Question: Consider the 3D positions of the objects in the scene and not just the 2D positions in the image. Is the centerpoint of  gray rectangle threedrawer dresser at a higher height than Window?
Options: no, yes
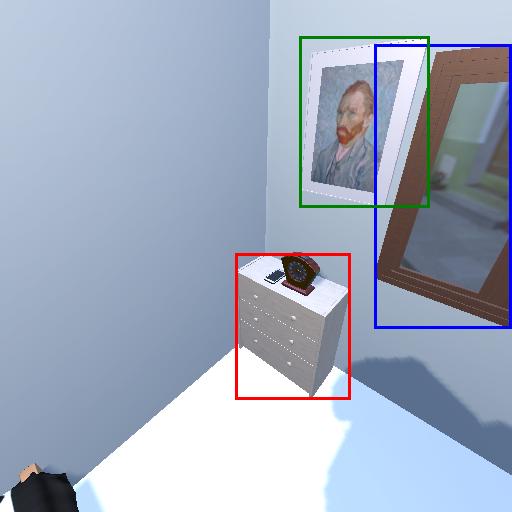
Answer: no